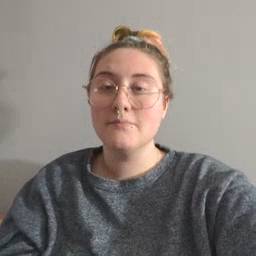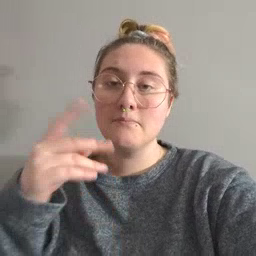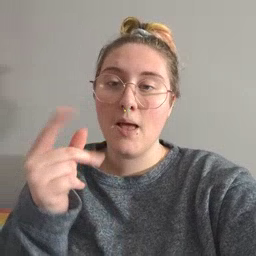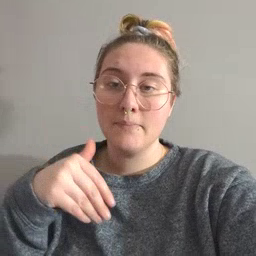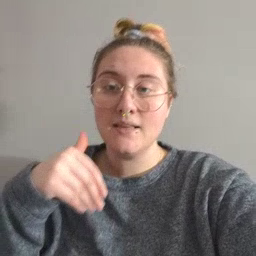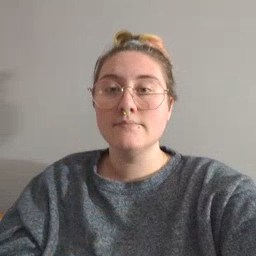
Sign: puppy